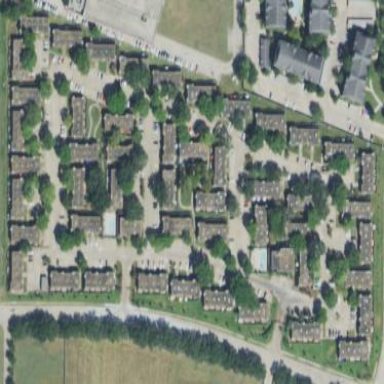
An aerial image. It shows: Residential area with apartments.